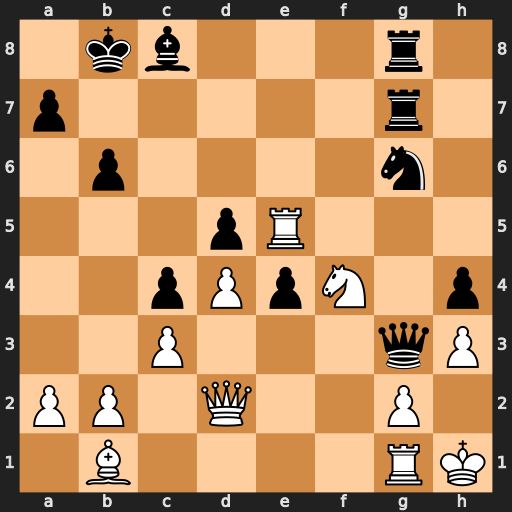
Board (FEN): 1kb3r1/p5r1/1p4n1/3pR3/2pPpN1p/2P3qP/PP1Q2P1/1B4RK
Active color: w
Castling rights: -
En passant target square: -
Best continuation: Nh5 Nxe5 Nxg3